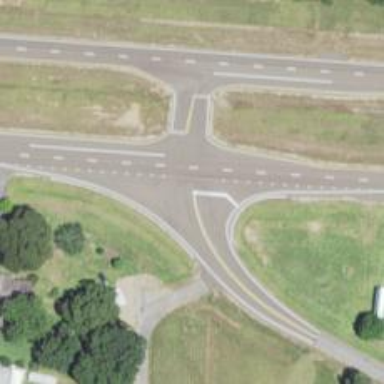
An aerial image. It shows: Road with stop sign.